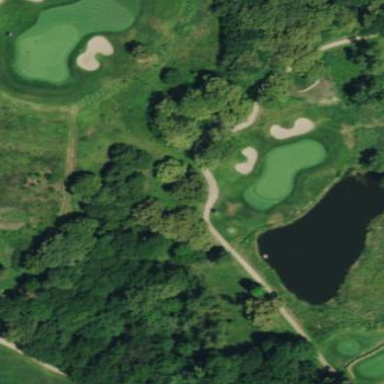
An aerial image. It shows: Rough grassy area used for golf.